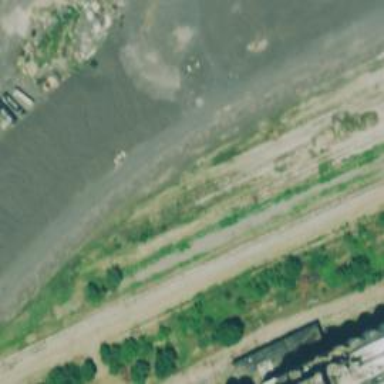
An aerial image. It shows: Unused railway yard.